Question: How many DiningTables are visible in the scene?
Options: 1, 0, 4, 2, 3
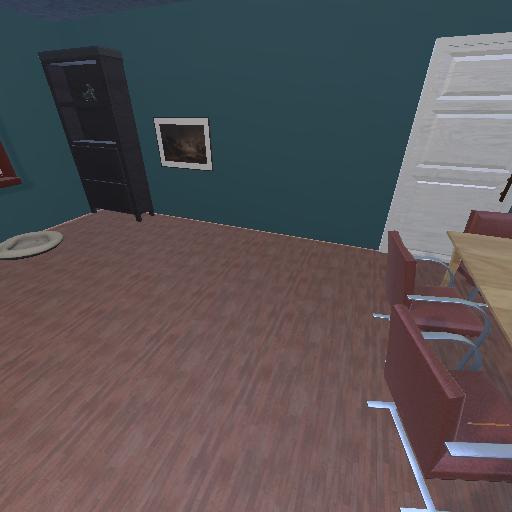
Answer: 1